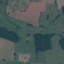
Land use / land cover class: Pasture